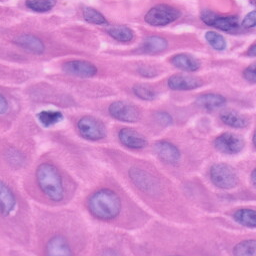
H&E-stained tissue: Skin